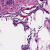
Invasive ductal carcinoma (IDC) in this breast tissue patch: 0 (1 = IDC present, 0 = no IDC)